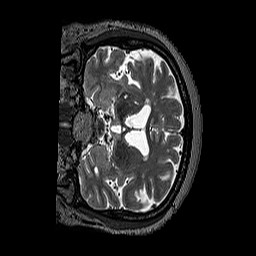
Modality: T2w
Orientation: coronal
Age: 60
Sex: female
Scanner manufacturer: siemens
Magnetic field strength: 3 T
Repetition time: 3.2 s
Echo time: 0.567 s